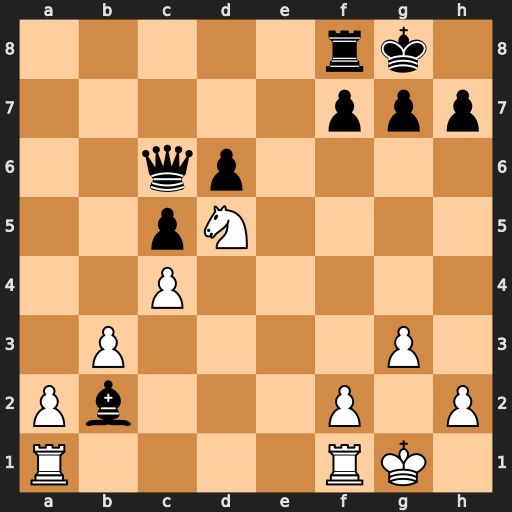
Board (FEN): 5rk1/5ppp/2qp4/2pN4/2P5/1P4P1/Pb3P1P/R4RK1
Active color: w
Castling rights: -
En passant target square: -
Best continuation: Ne7+ Kh8 Nxc6